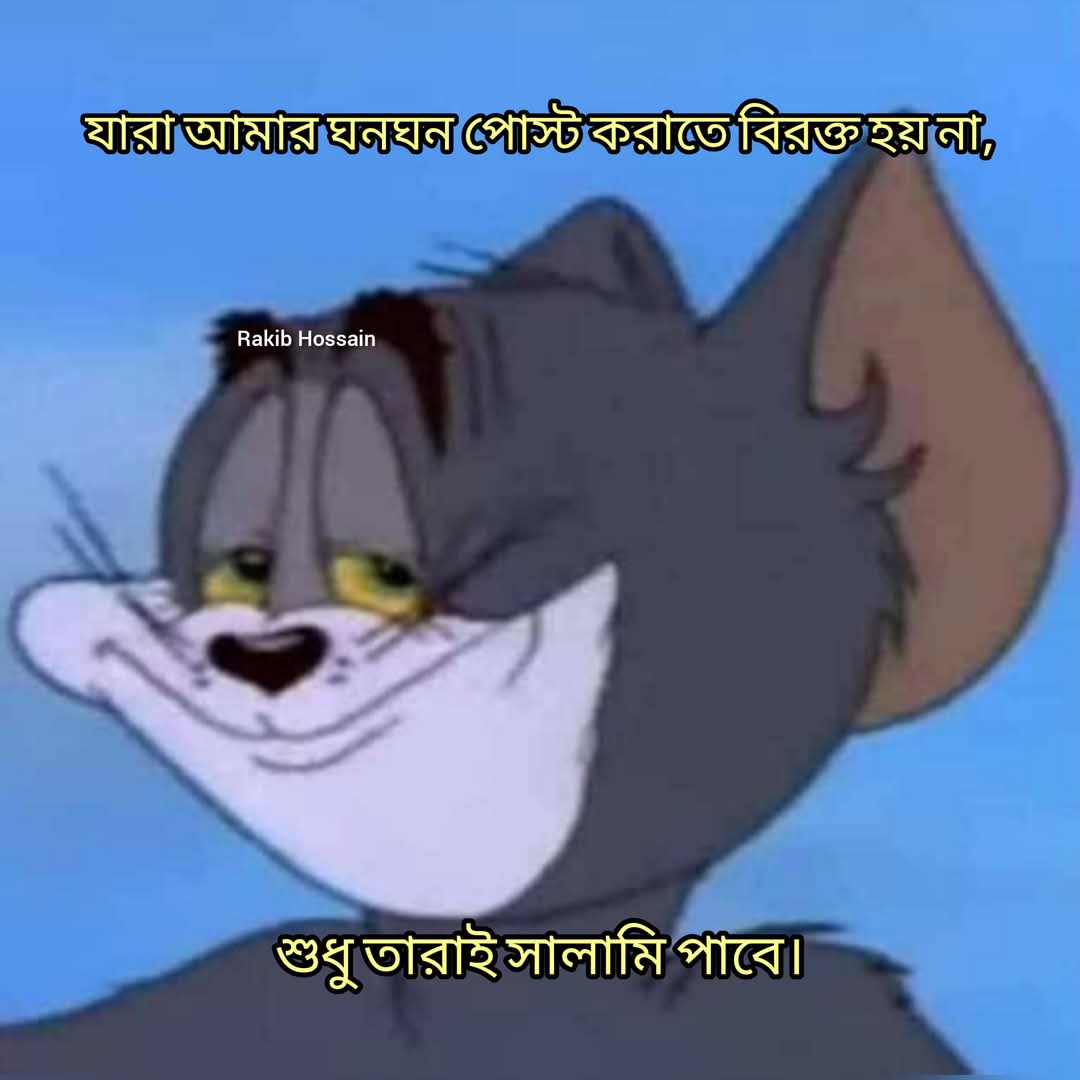
Text: যারা আমার ঘনঘন পোস্ট করাতে বিরক্ত হয় না,
শুধু তারাই সালামি পাবে।
Label: Non Hate